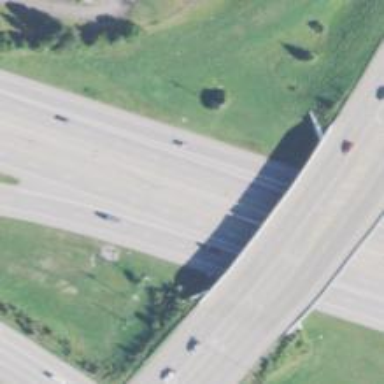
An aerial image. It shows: Trunk highway with expressway features.